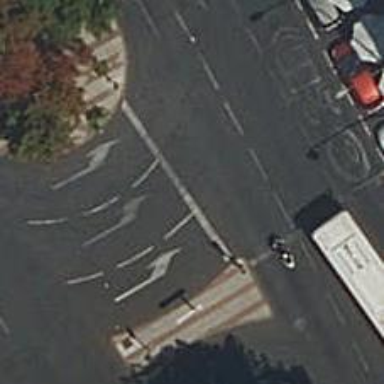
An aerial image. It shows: Road with traffic signals.